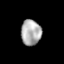
Tissue: lung
Cell type: Epithelial cells
Senescence score: 0.1996
Nuclear area (px): 502
Mean DAPI intensity: 174.321